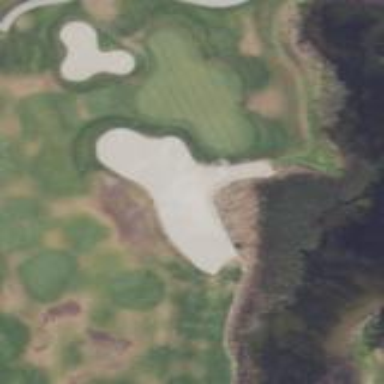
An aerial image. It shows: Golf fairway in the image.